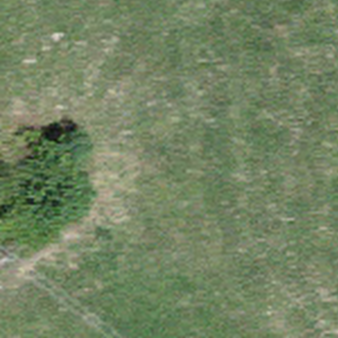
Label: other